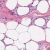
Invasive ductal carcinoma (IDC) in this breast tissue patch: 0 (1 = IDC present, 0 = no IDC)